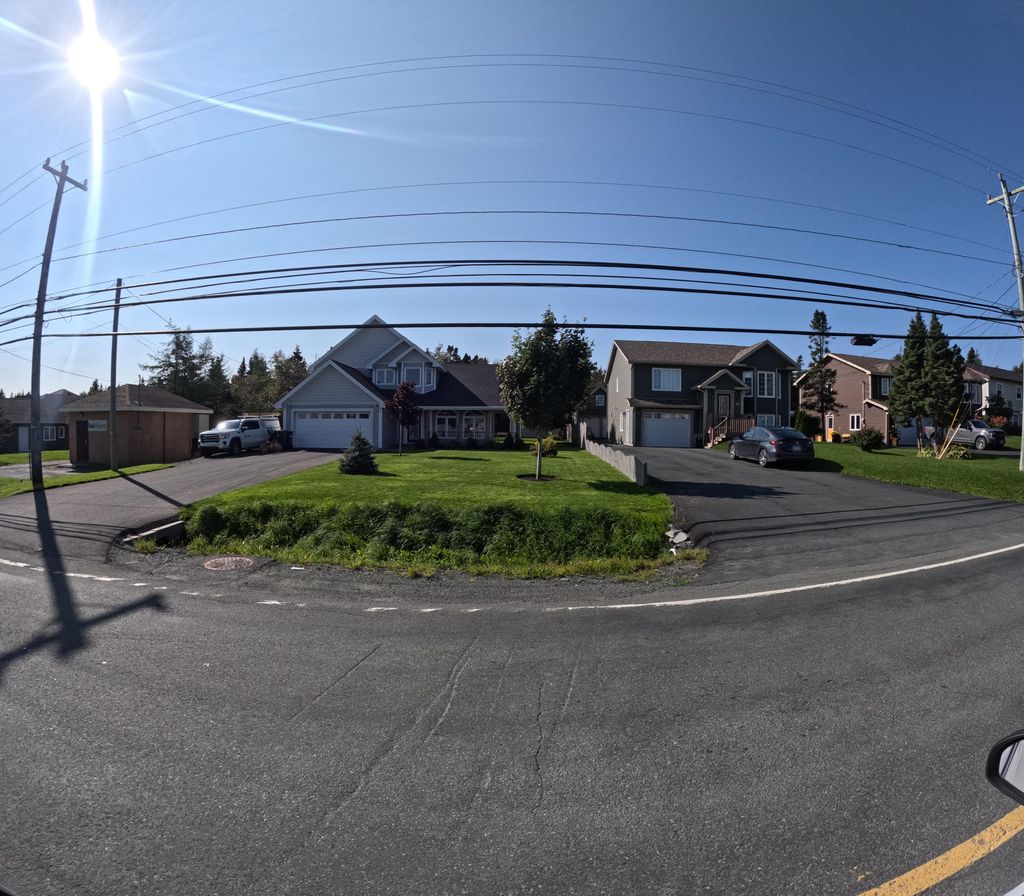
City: st_johns